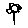
Label: flower